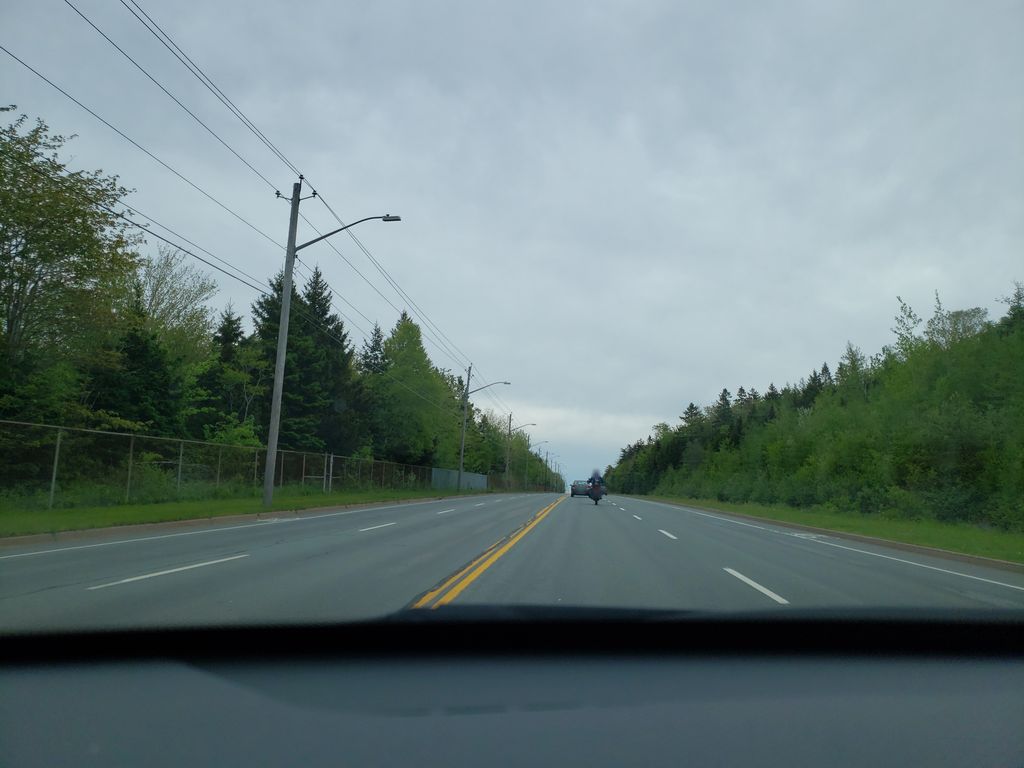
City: halifax